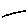
Label: line